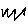
Label: zigzag